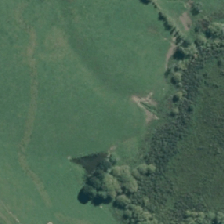
Land cover: high_producing_grassland